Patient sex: M
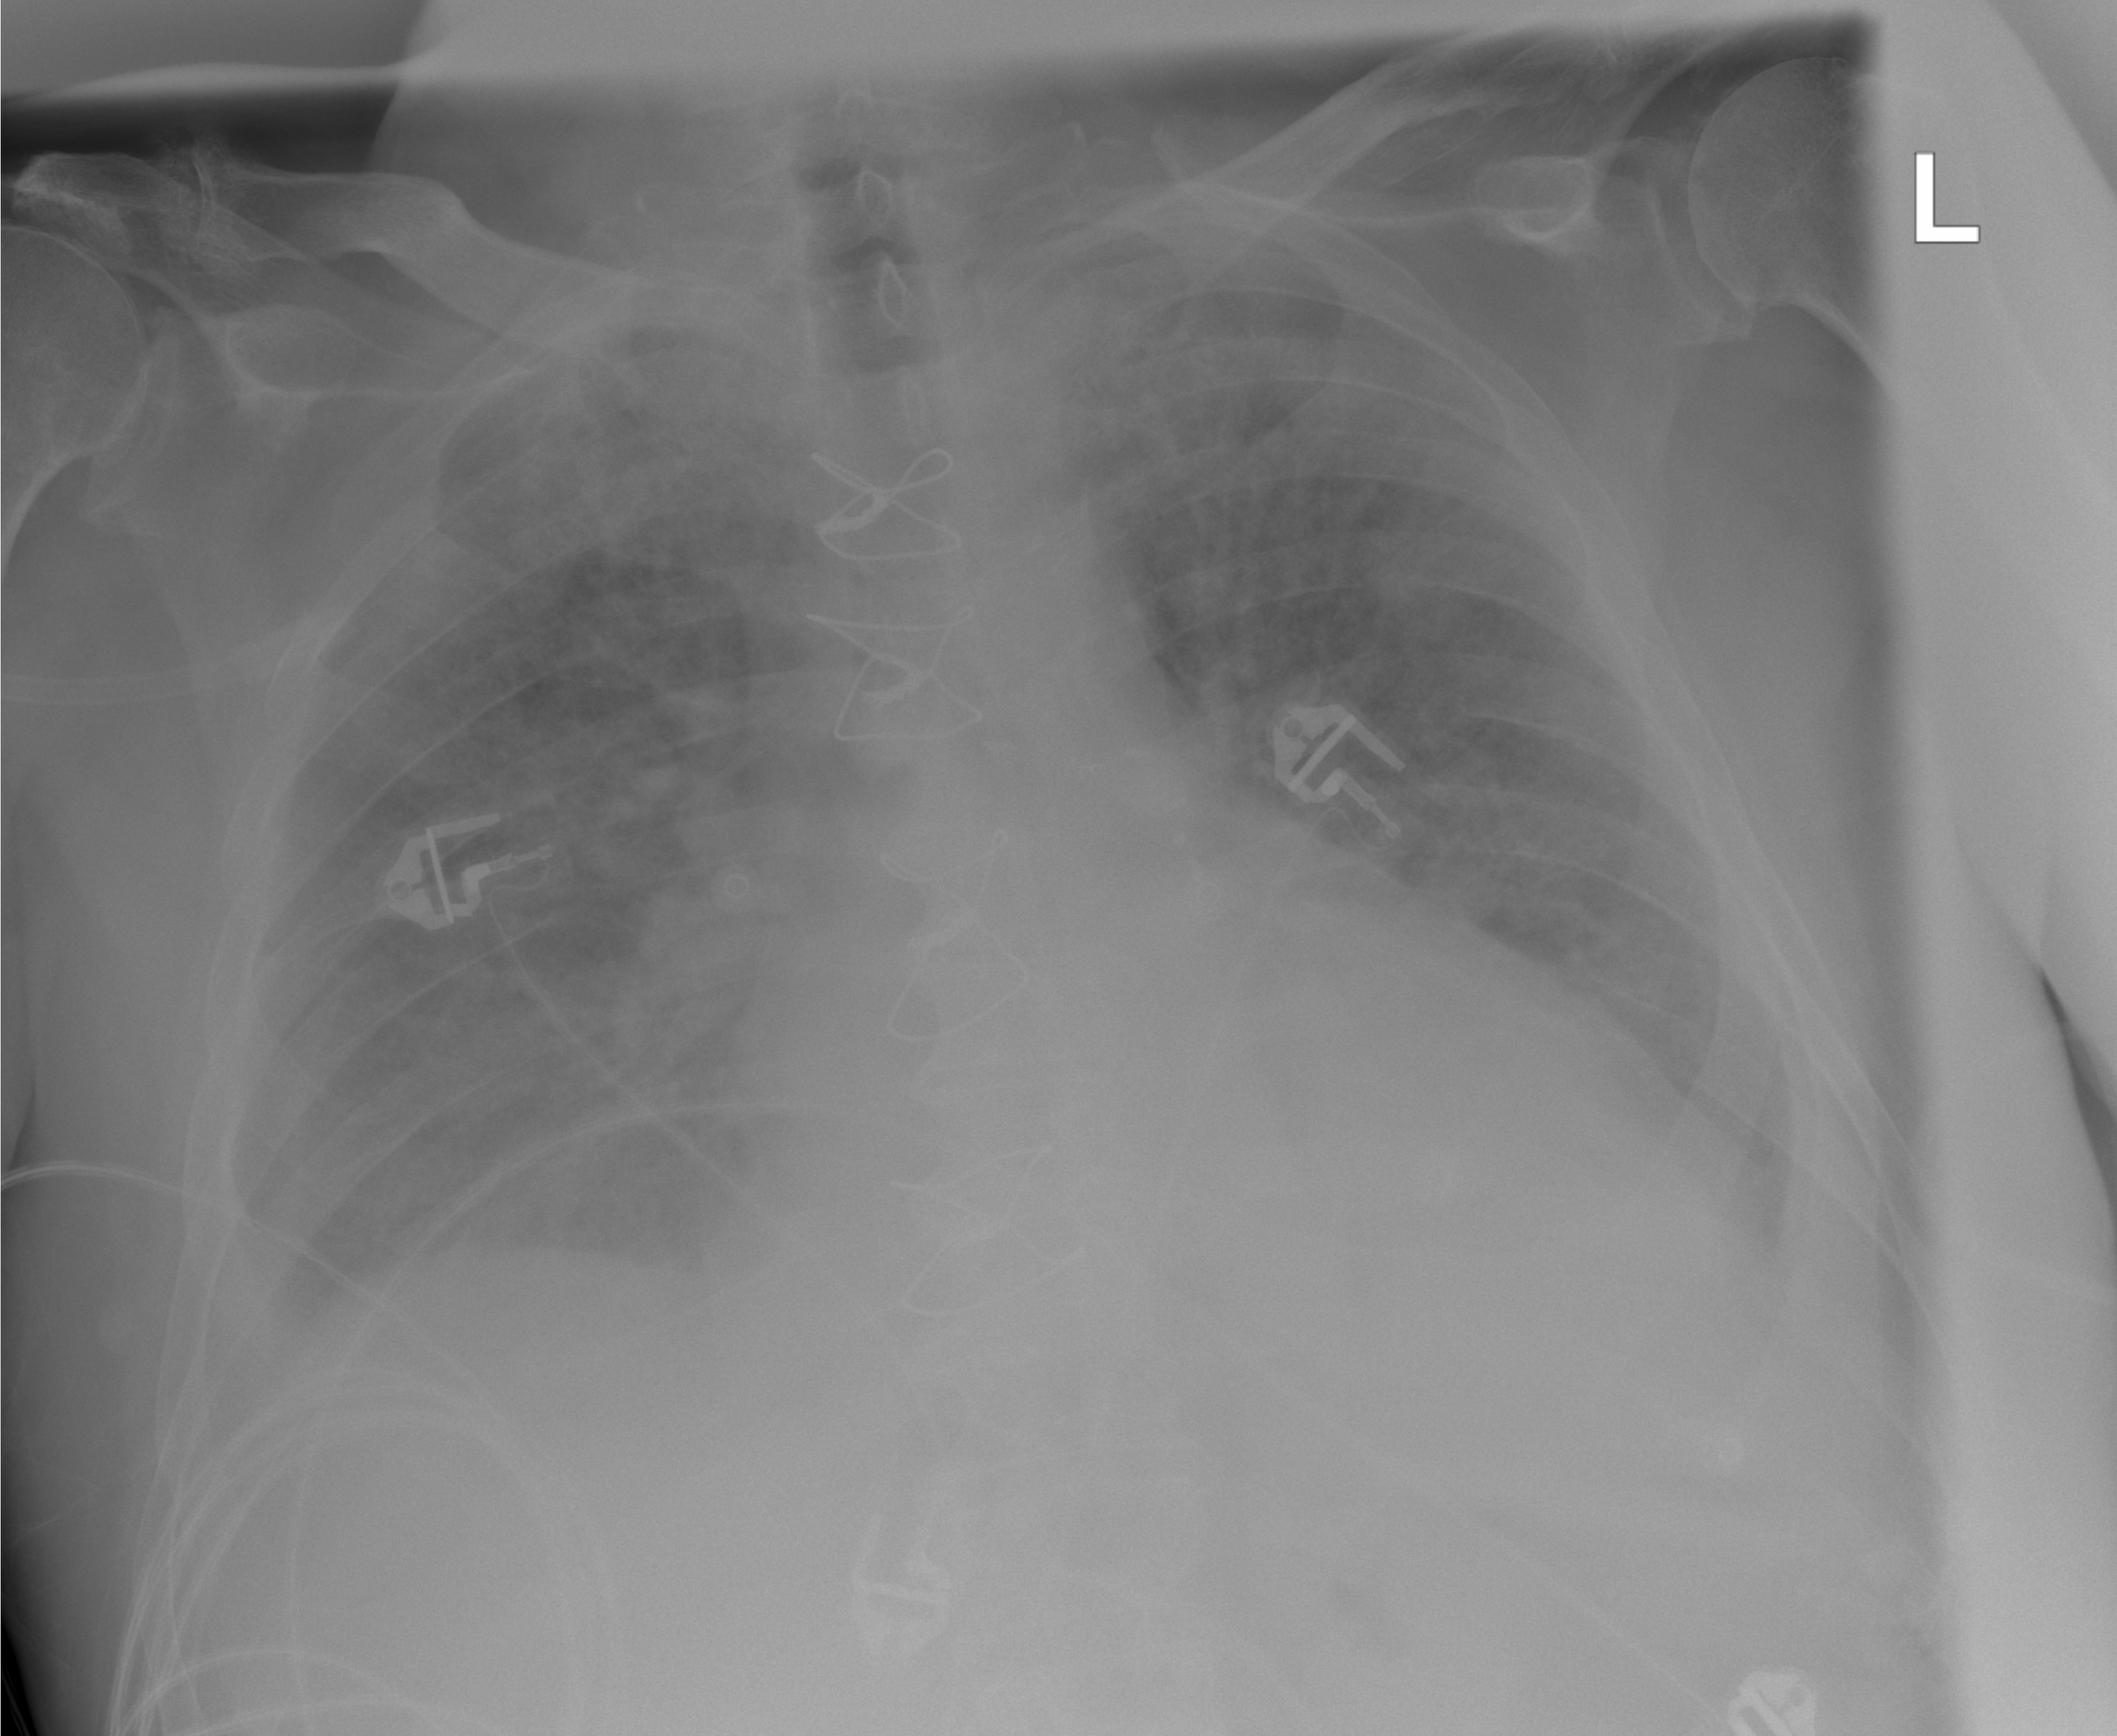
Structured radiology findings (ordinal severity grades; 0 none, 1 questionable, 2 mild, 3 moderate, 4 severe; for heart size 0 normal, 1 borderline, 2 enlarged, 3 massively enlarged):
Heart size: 2
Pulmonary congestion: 2
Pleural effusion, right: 2
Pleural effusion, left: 2
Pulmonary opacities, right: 3
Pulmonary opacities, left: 3
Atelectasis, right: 2
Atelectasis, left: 2